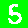
Digit: 5